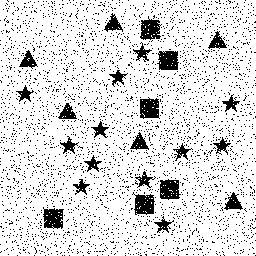
Squares: 6
Triangles: 6
Stars: 12
Total shapes: 24